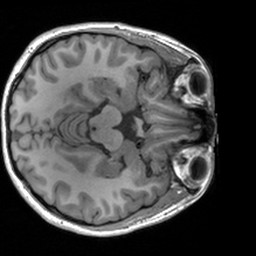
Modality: T1w
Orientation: axial
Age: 18
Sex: female
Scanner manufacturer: siemens
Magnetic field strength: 3 T
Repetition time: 1.9 s
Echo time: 0.00226 s